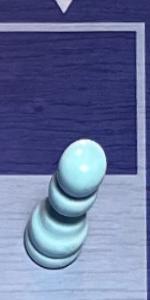
Label: Pawn_White